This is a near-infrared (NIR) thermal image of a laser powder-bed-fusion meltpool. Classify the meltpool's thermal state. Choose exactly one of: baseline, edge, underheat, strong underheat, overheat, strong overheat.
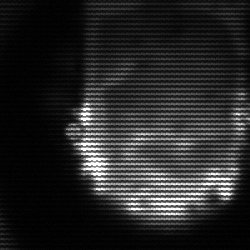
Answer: baseline